Field crop: maize
Growth stage: 1
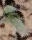
Species: datura